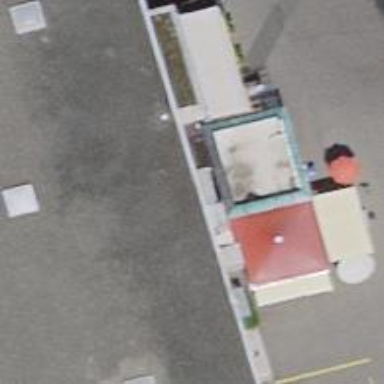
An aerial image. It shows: Fast food establishment.